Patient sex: M
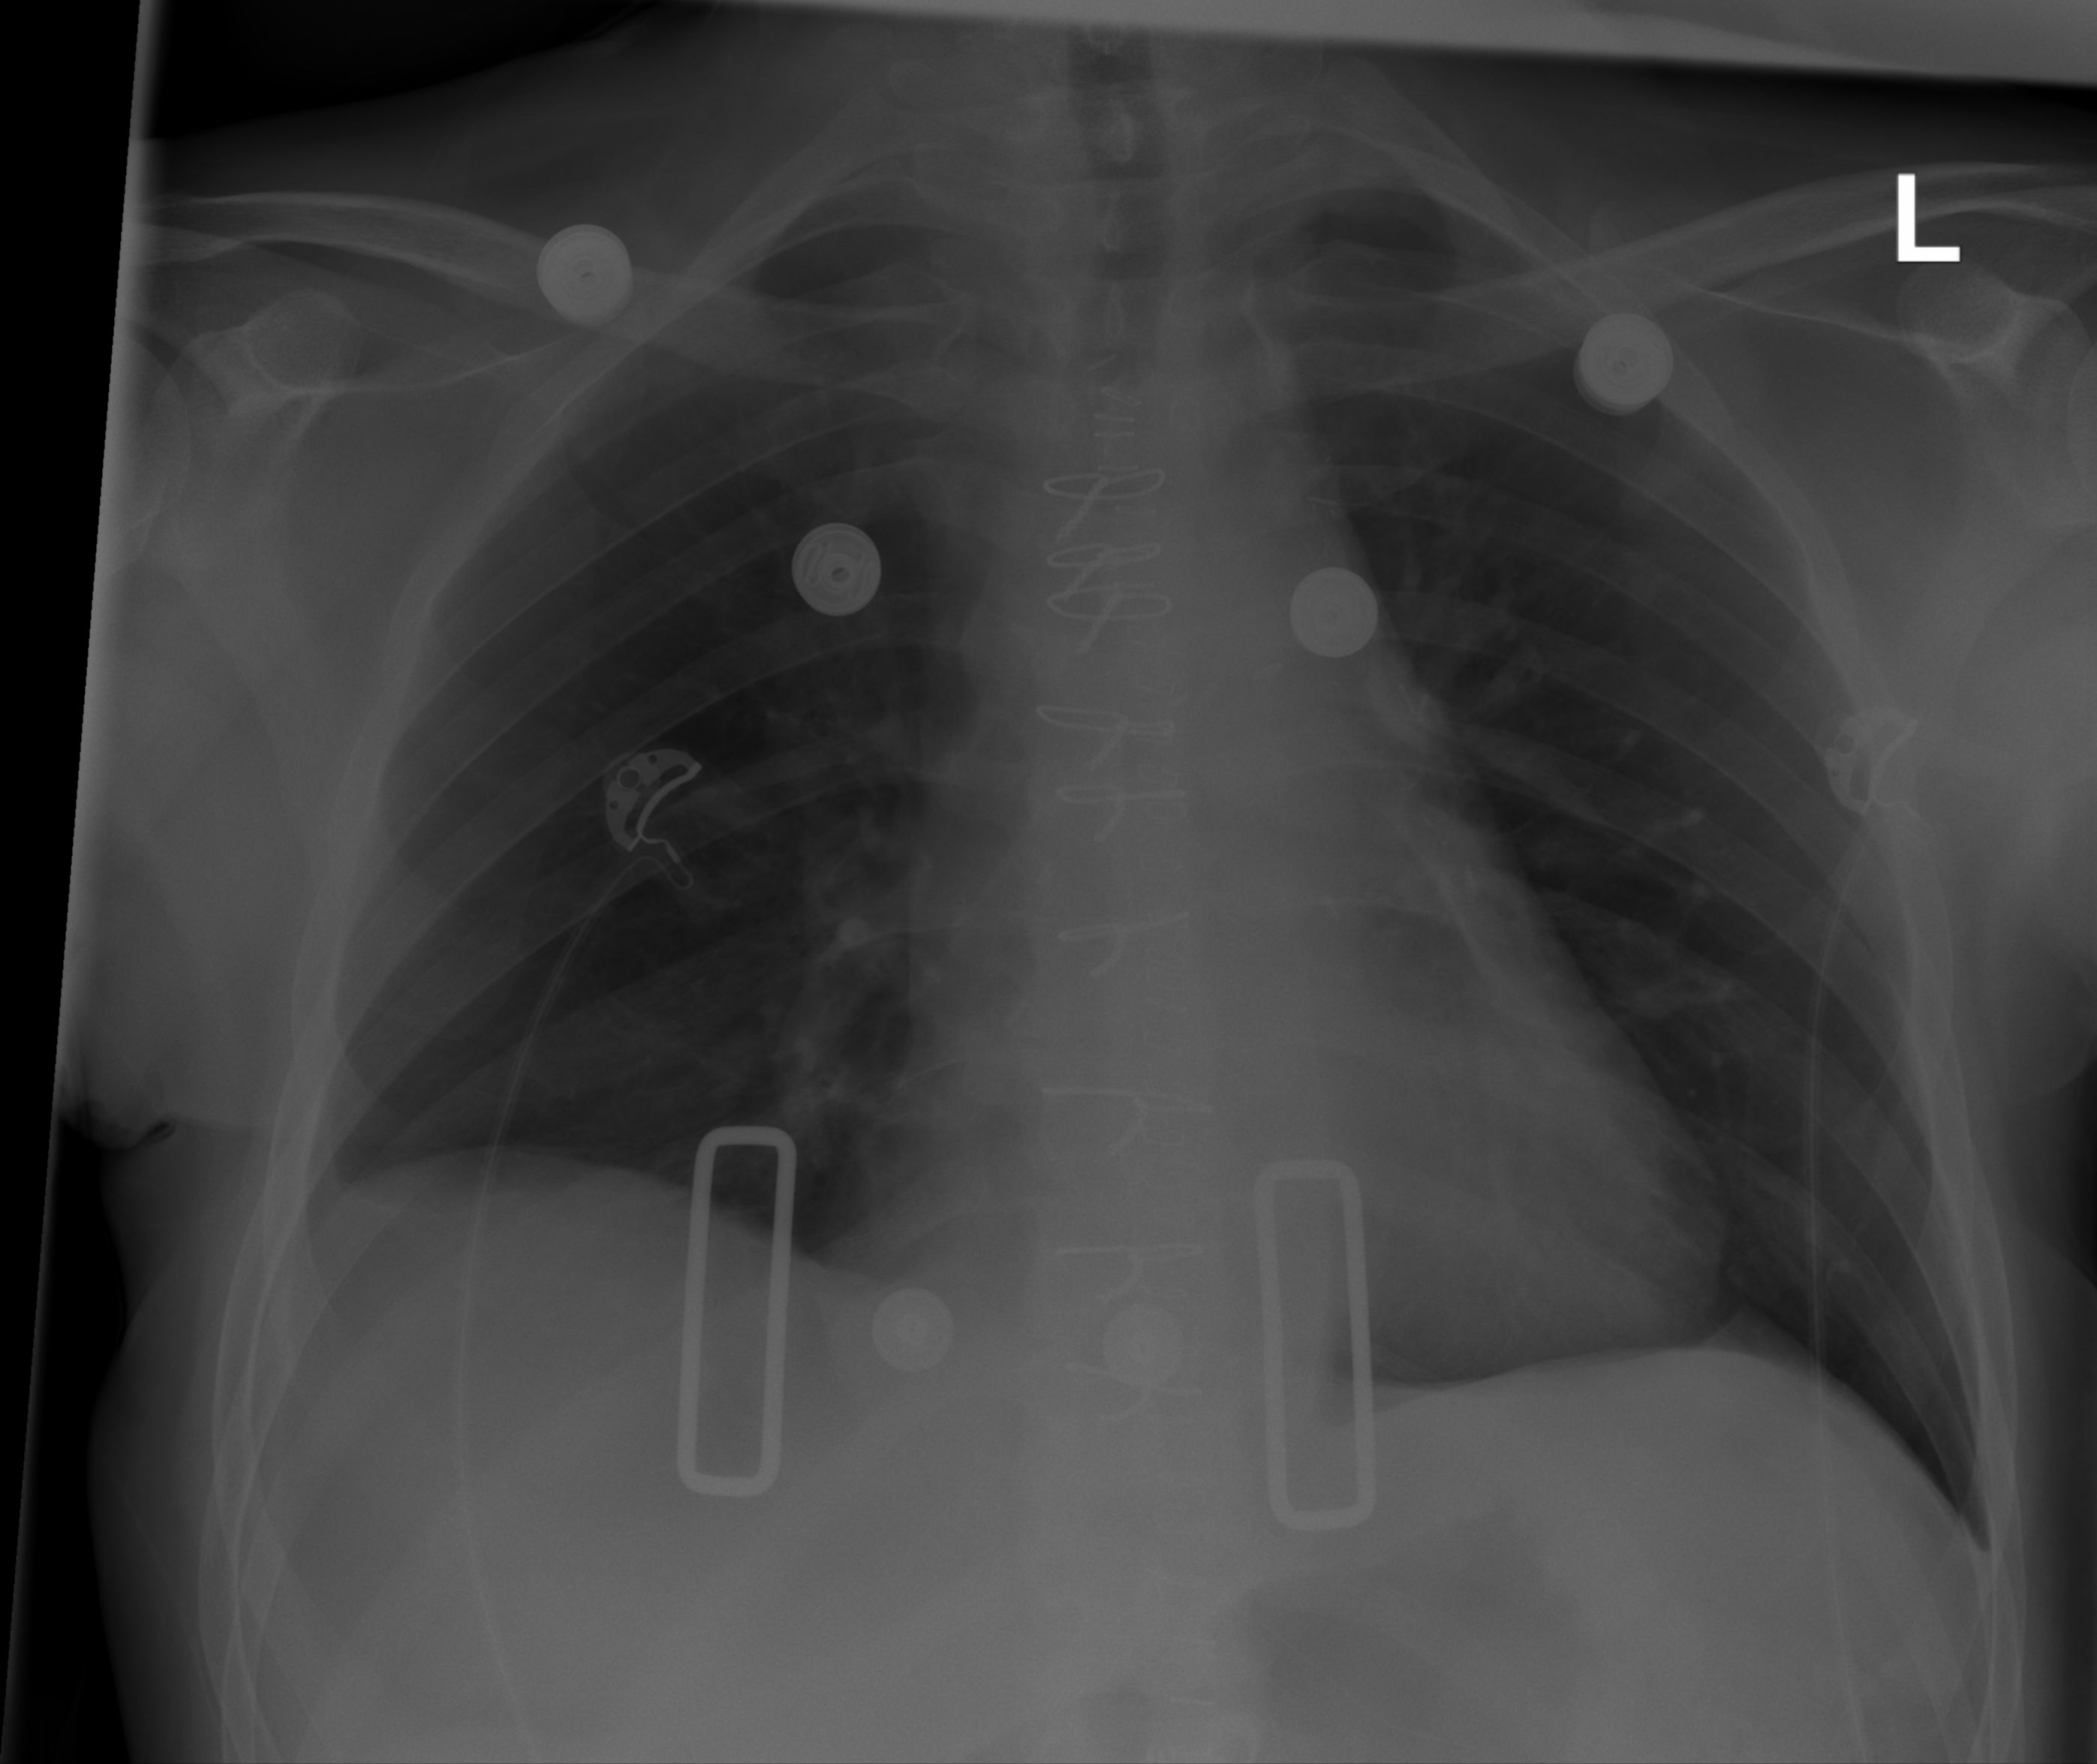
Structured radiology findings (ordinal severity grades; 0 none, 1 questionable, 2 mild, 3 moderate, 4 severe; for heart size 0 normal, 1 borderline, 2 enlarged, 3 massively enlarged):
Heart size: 0
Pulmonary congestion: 0
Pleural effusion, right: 1
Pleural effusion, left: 0
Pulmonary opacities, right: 0
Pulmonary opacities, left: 0
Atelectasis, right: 1
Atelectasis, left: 0